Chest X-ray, AP view. Patient: 16 years old, sex M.
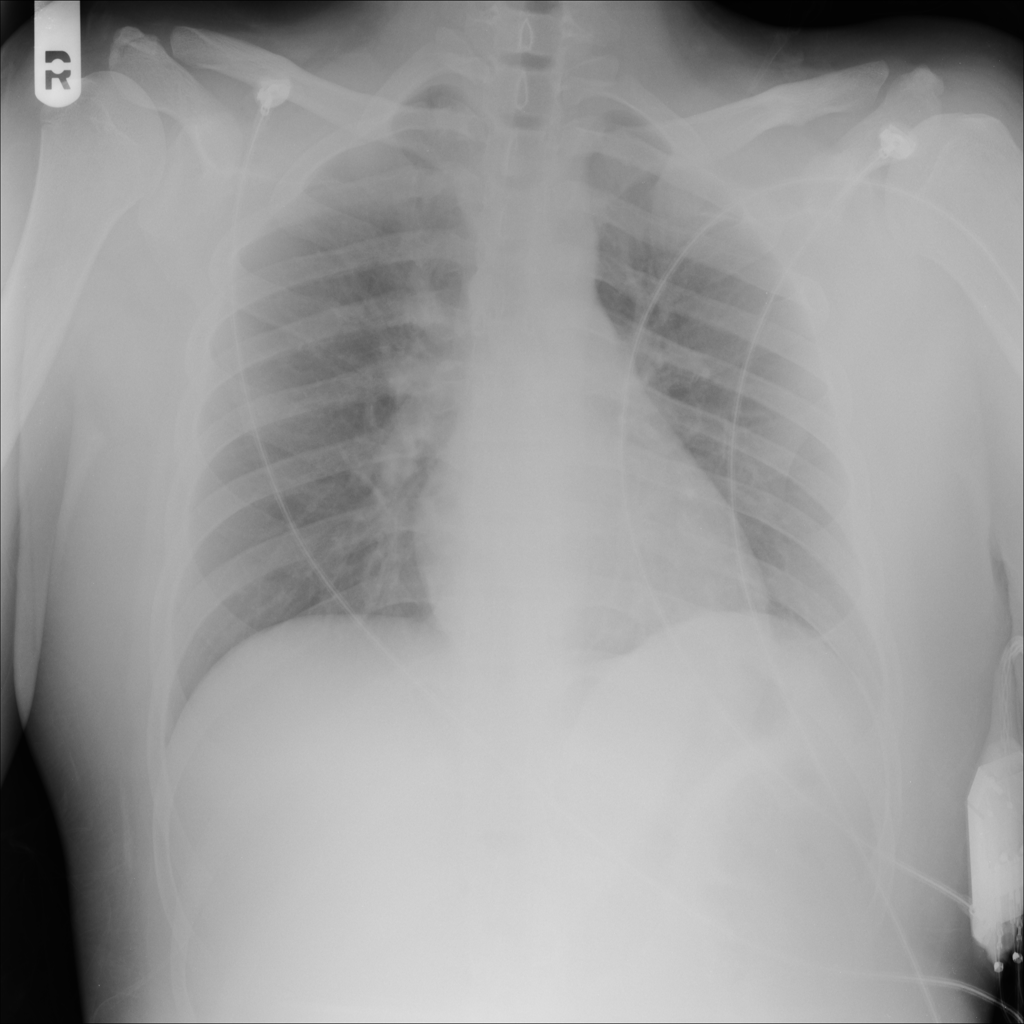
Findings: No Finding